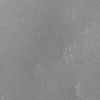
Atmospheric dust classification: not_dusty